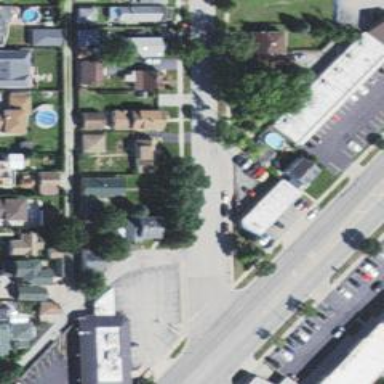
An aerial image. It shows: Alleyway designated as service road.